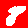
Digit: 8